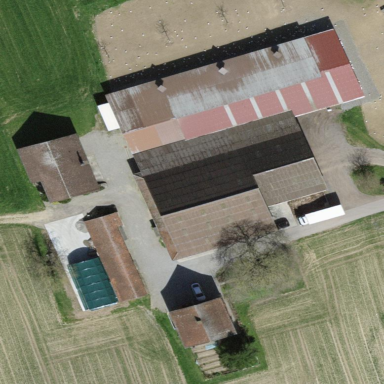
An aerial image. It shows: Farm with farmyard.